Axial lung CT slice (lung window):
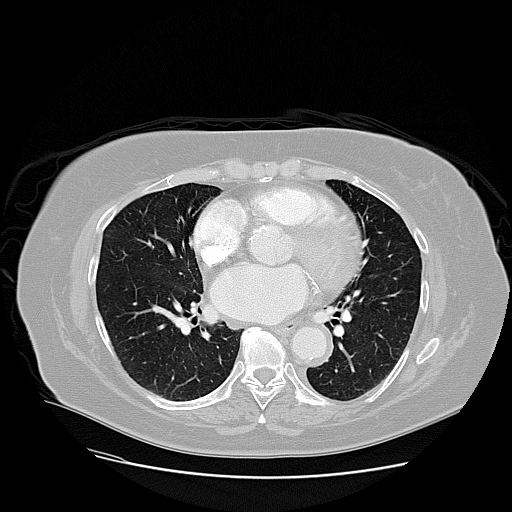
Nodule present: no